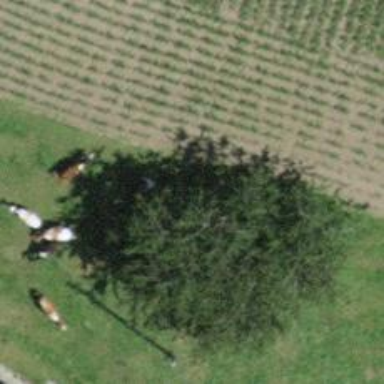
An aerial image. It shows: Single tag "natural: tree."